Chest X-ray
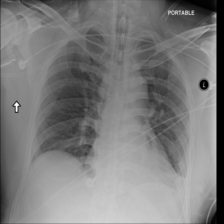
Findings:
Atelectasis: negative
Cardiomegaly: negative
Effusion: negative
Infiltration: negative
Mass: negative
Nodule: negative
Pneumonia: negative
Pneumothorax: negative
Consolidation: negative
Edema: negative
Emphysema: negative
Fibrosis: negative
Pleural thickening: negative
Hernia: negative